Field crop: maize
Growth stage: 1
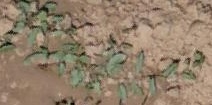
Species: convolvulus